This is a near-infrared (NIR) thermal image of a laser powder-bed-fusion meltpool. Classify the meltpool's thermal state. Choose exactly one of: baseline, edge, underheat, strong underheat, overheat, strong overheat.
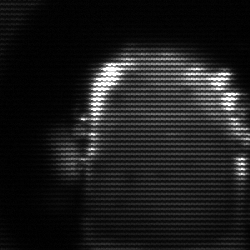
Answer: baseline